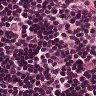
Metastatic tissue present: no